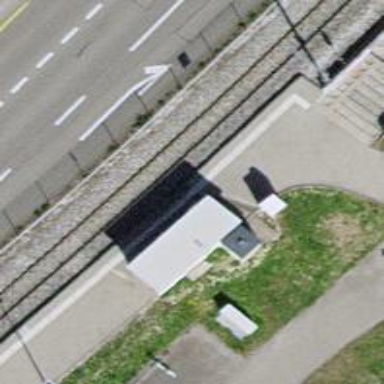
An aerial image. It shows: Railway halt station for public transport.